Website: bh-photo
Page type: customer-info-address
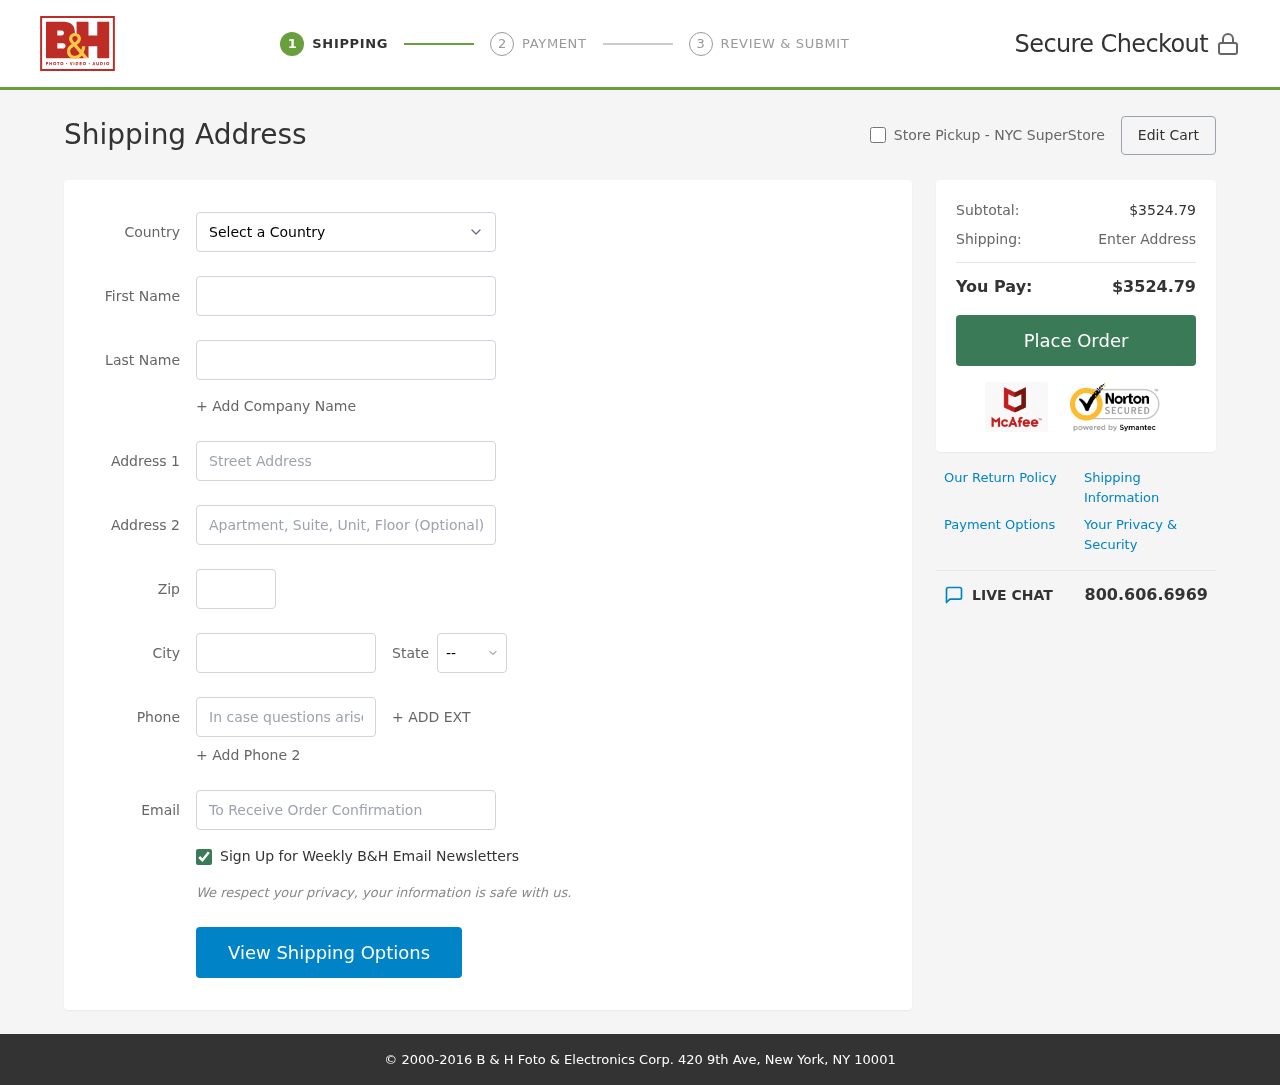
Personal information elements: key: PII_CITY
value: Lake Richard
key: PII_COUNTRY
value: United States
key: PII_EMAIL
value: wendyvaughn@gmail.com
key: PII_FIRSTNAME
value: Wendy
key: PII_LASTNAME
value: Vaughn
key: PII_PHONE
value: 7038757630
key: PII_POSTCODE
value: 45642
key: PII_STATE_ABBR
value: MD
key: PII_STREET
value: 9195 Burns Gardens
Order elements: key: ORDER_SUBTOTAL
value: $3524.79
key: ORDER_TOTAL
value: $3524.79